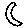
Label: moon